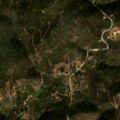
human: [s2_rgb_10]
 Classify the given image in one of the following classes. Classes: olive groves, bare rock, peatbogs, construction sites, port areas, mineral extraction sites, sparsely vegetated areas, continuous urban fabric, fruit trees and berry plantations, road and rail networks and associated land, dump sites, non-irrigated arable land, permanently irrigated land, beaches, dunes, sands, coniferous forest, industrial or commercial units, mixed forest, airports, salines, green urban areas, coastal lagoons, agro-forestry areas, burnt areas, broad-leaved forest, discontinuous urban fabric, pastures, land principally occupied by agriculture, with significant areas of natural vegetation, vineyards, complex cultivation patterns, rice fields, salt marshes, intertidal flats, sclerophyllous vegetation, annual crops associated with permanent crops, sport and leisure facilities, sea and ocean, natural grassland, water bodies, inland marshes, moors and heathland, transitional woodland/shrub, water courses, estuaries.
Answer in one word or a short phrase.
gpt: land principally occupied by agriculture, with significant areas of natural vegetation, broad-leaved forest, sclerophyllous vegetation, transitional woodland/shrub